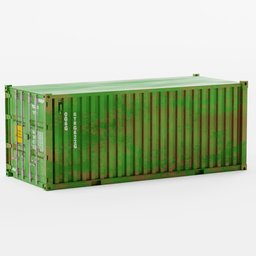
Label: tools